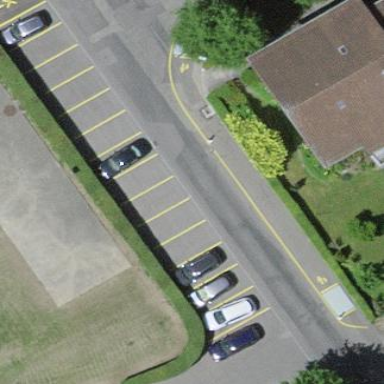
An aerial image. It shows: Street-side parking area with asphalt surface.